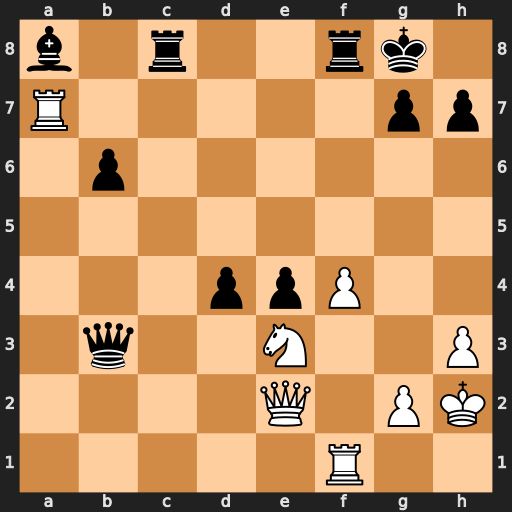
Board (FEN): b1r2rk1/R5pp/1p6/8/3ppP2/1q2N2P/4Q1PK/5R2
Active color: w
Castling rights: -
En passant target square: -
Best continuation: Qg4 Bb7 Rxb7